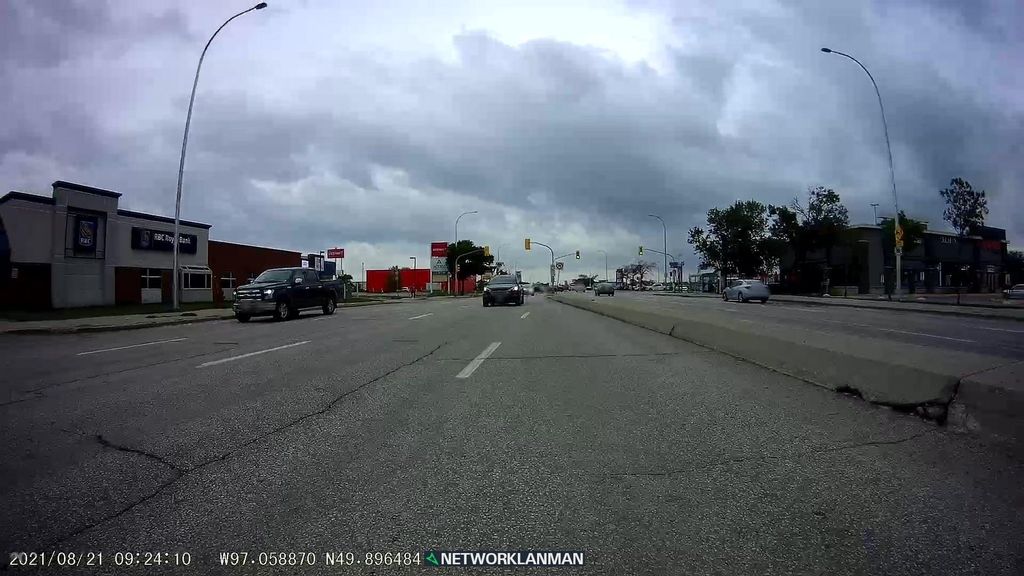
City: winnipeg